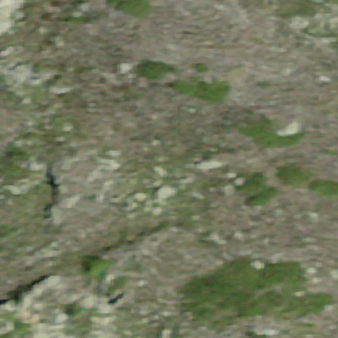
Label: other